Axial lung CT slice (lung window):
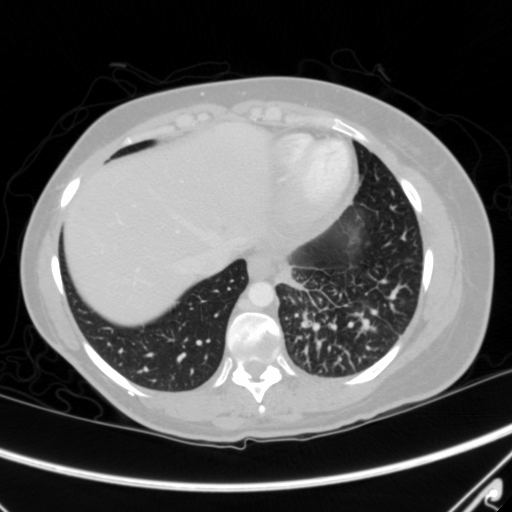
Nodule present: no